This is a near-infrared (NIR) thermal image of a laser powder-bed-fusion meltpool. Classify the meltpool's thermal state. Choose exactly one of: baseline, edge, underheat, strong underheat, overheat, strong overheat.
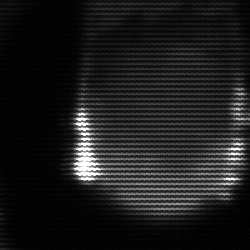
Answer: edge